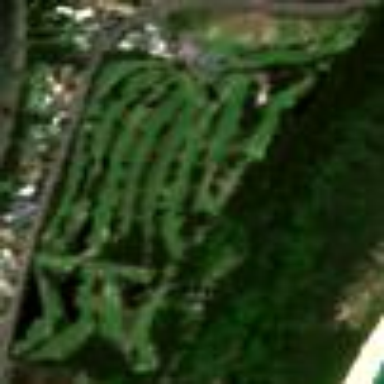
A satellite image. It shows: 18-hole golf course situated within leisure land.